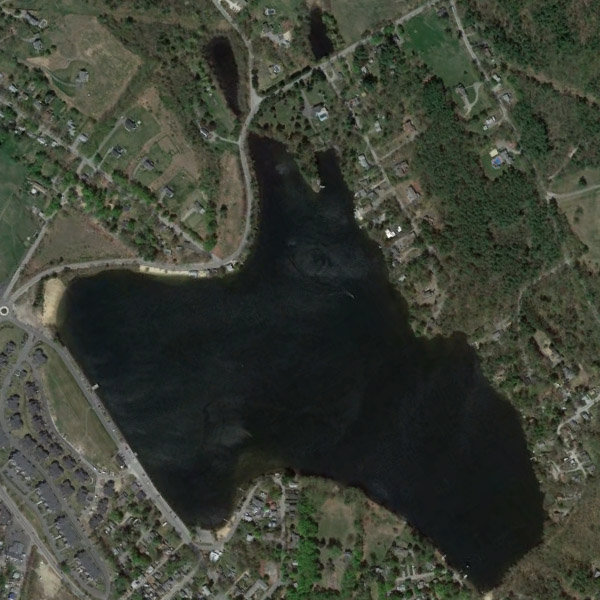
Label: Pond